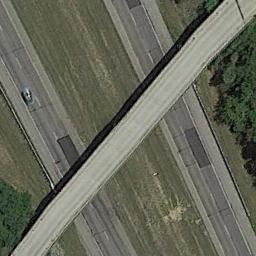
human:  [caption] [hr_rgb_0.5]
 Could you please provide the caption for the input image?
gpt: The overpass is next to the bare land and some trees .

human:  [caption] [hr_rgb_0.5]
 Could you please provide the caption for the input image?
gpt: The cross-line overpass is over the roads on the green space .

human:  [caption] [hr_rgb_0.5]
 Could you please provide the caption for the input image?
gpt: There are three overpasses built above the other three roads .

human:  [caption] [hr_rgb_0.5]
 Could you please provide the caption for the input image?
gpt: There is a car on the road under the overpass .

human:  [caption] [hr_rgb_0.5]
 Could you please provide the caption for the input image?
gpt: There are green meadows beside the overpass .